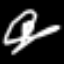
Label: leaf